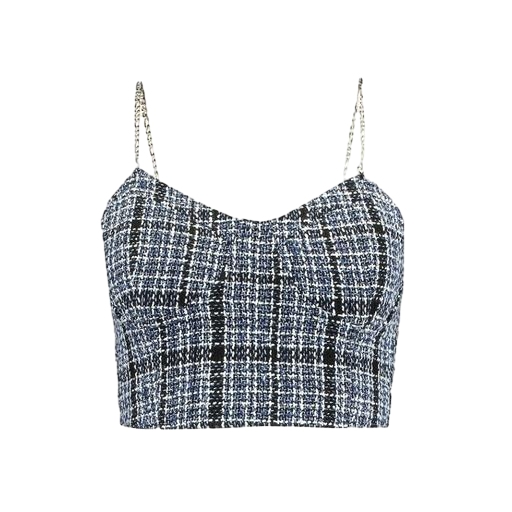
blue aphrodite chain-detail top, blue chain-detail top, blue chain-detail sleeveless top, white background